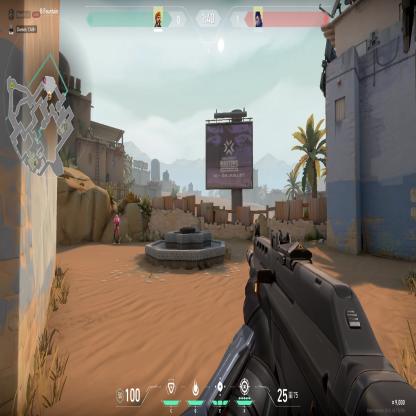
Label: enemy